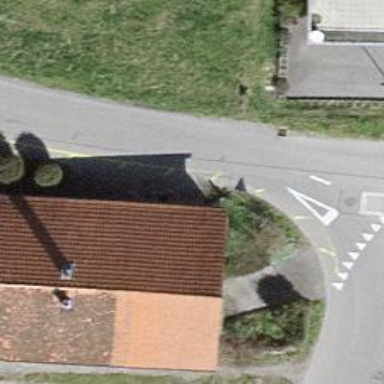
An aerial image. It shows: Post box is visible.